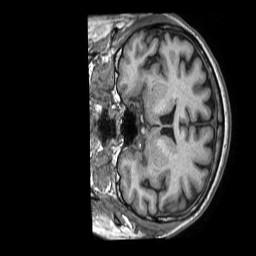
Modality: T1w
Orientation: coronal
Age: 50
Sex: male
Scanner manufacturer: philips
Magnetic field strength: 1.5 T
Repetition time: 0.007345 s
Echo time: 0.00334 s